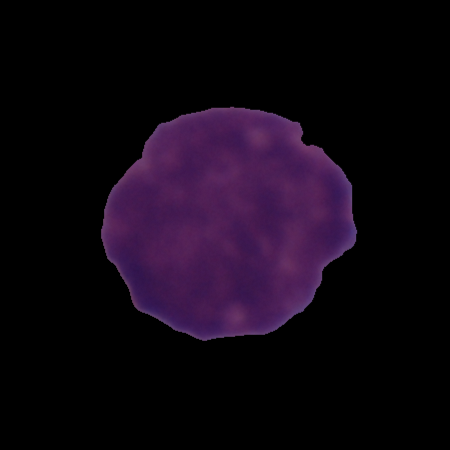
Label: cancer